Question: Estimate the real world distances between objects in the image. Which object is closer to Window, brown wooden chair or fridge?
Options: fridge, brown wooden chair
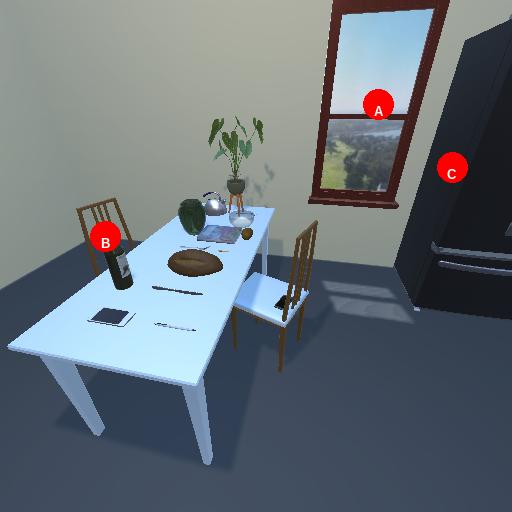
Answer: fridge